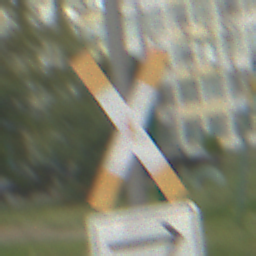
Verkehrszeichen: Andreaskreuz
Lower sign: RichtungsangabeDurchPfeile4
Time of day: MorningAfternoon
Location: Outdoor (Suburban)
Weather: PartlyCloudy
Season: NotSpecified
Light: Natural